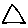
Label: triangle